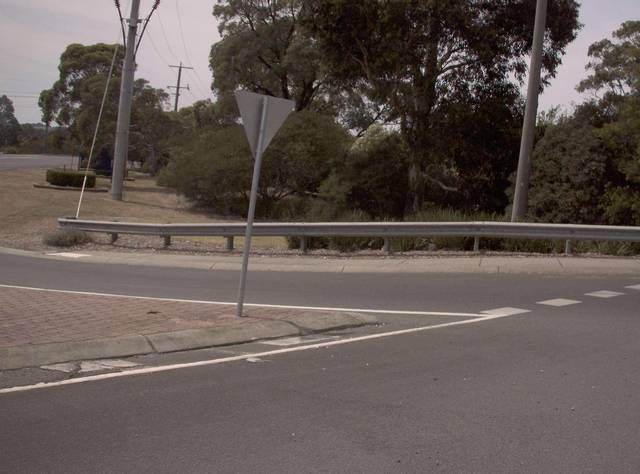
Region: Australia
Coordinates: -38.177, 146.265